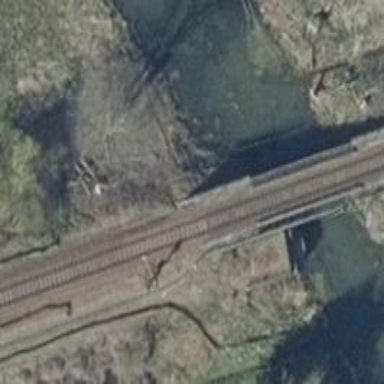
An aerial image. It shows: Railway bridge.